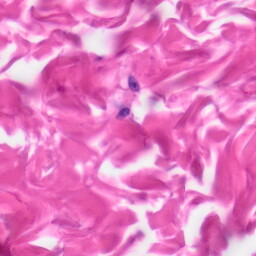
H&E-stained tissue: Skin